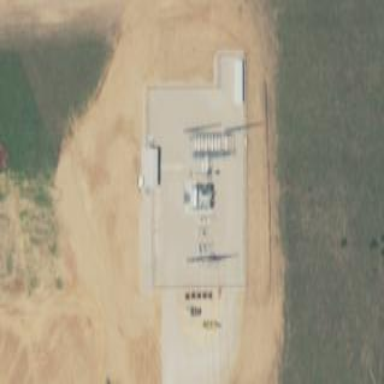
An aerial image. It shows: Power substation primarily used for electricity generation.